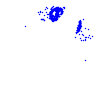
Particle: pion